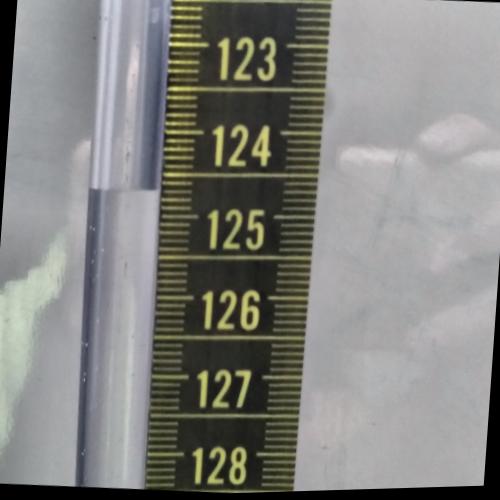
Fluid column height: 124.7 cm